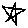
Label: star